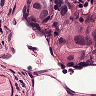
Metastatic tissue present: yes